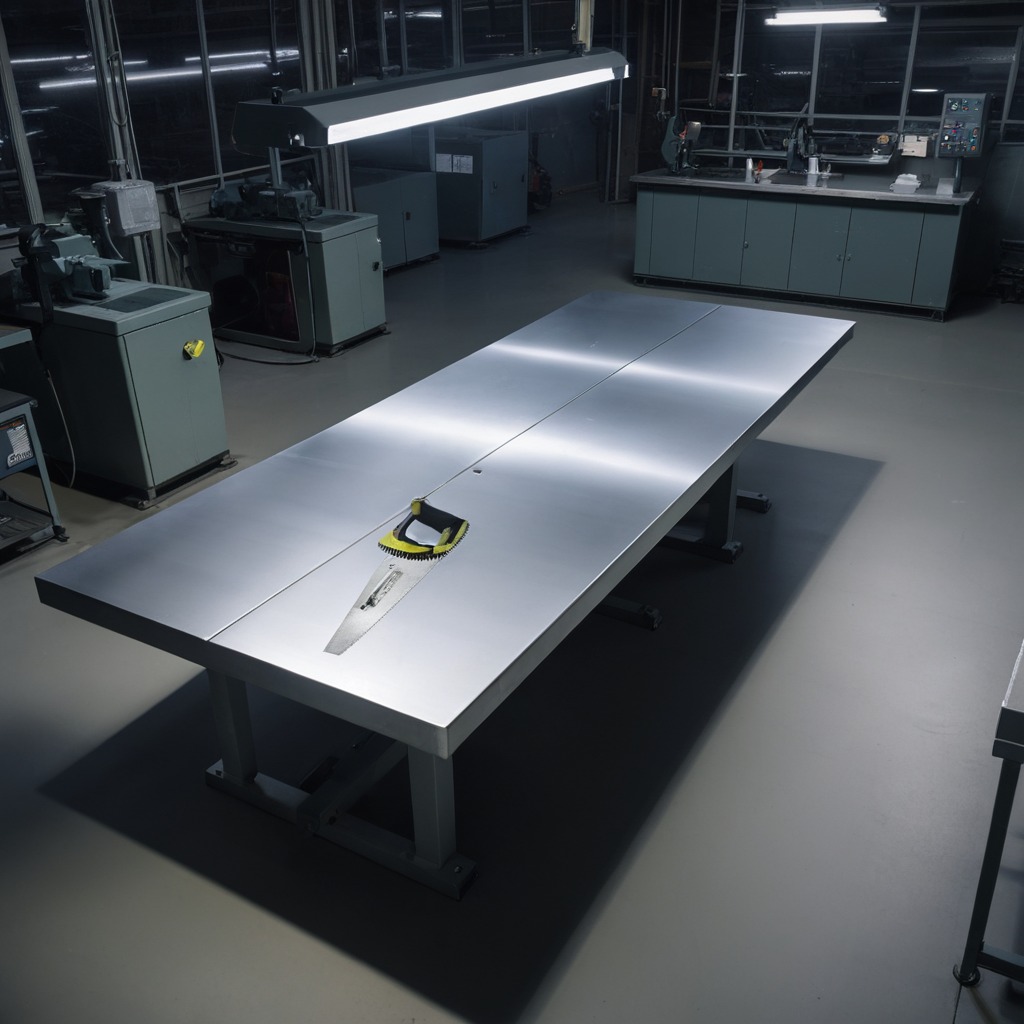
A metal saw is lying on the tabletop.